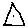
Label: triangle